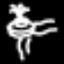
Label: square